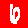
Digit: 6